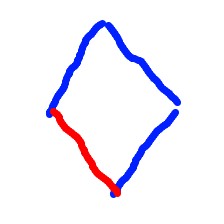
Shape: rhombus